【题型】解答题　【知识点】解析几何　【难度】easy
（2019 年上海卷 20）已知椭圆 $\dfrac{x^2}{8} + \dfrac{y^2}{4} = 1$，$F_1$, $F_2$ 为左、右焦点，直线 $l$ 过 $F_2$ 交椭圆于 $A$, $B$ 两点.

\vspace{1em}

\noindent （1）若直线 $l$ 垂直于 $x$ 轴，求 $|AB|$；

\noindent （2）当 $\angle F_1AB = 90^\circ$ 时，$A$ 在 $x$ 轴上方时，求 $A$、$B$ 的坐标；

\noindent （3）若直线 $AF_1$ 交 $y$ 轴于 $M$，直线 $BF_1$ 交 $y$ 轴于 $N$，是否存在直线 $l$，使得 $S_{\triangle F_1AB} = S_{\triangle F_1MN}$，若存在，求出直线 $l$ 的方程；若不存在，请说明理由.
【解答】
\noindent 【答案】
\noindent 则 $S_{\triangle F_1AB} = \dfrac{1}{2}|F_1F_2| \cdot |y_1 - y_2| = 2|y_1 - y_2|$，
\noindent $S_{\triangle F_1MN} = \dfrac{1}{2}|F_1O| \cdot |y_3 - y_4| = |y_3 - y_4|$.
\noindent 联立 $\begin{cases} x = my + 2 \\ \dfrac{x^2}{8} + \dfrac{y^2}{4} = 1 \end{cases}$，得 $(m^2 + 2)y^2 + 4my - 4 = 0$.
\noindent 则 $y_1 + y_2 = -\dfrac{4m}{m^2 + 2}$，$y_1 y_2 = \dfrac{-4}{m^2 + 2}$.
\noindent 由直线 $AF_1$ 的方程：$y = \dfrac{y_1}{x_1 + 2}(x + 2)$，得 $M$ 纵坐标 $y_3 = \dfrac{2y_1}{x_1 + 2}$，
\noindent 由直线 $BF_1$ 的方程：$y = \dfrac{y_2}{x_2 + 2}(x + 2)$，得 $N$ 的纵坐标 $y_4 = \dfrac{2y_2}{x_2 + 2}$.
\noindent 若 $S_{\triangle F_1AB} = S_{\triangle F_1MN}$，即 $2|y_1 - y_2| = |y_3 - y_4|$，
\noindent $|y_3 - y_4| = \left|\dfrac{2y_1}{x_1 + 2} - \dfrac{2y_2}{x_2 + 2}\right| = \left|\dfrac{2y_1}{my_1 + 4} - \dfrac{2y_2}{my_2 + 4}\right| = \left|\dfrac{8(y_1 - y_2)}{(my_1 + 4)(my_2 + 4)}\right| = 2|y_1 - y_2|$，
\noindent $\therefore |(my_1 + 4)(my_2 + 4)| = 4$，$|m^2 y_1 y_2 + 4m(y_1 + y_2) + 16| = 4$，
\noindent 代入根与系数的关系，得 $\left|\dfrac{-4m^2}{m^2 + 2} + 4m \cdot \dfrac{-4m}{m^2 + 2} + 16\right| = 4$，解得 $m = \pm \sqrt{3}$.
\noindent $\therefore$ 存在直线 $x + \sqrt{3}y - 2 = 0$ 或 $x - \sqrt{3}y - 2 = 0$ 满足题意.

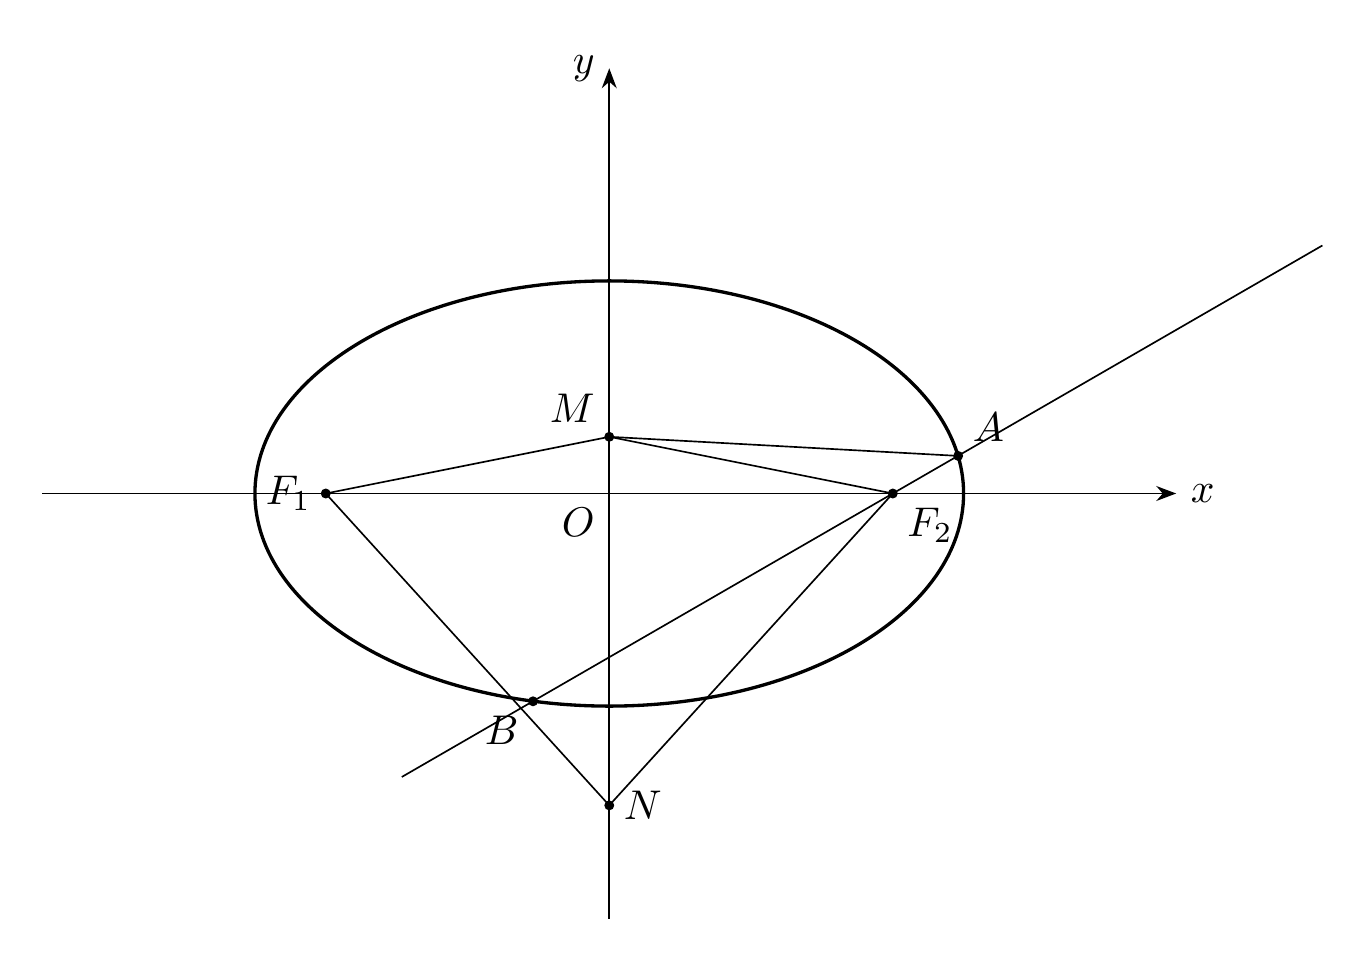